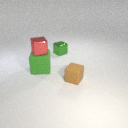
large green rubber cube to the left of small brown rubber cube